Question: How to remove the superuser status in creating an 'admin user' in django admin?, I mean for example, I am 'Staff status' and I have a permission to create another user, as a 'Staff status admin' I don't want to see the 'Superuser status' in creating user. please see the picture below
'''
from django.contrib.auth.admin import UserAdmin
admin.site.unregister(User)
admin.site.register(User, MyUserAdmin)
class MyUserAdmin(UserAdmin):
def get_fieldsets(self, request, obj=None):
if not obj:
return self.add_fieldsets
if request.user.is_superuser:
perm_fields = ('is_active', 'is_staff', 'is_superuser',
'groups', 'user_permissions')
else:
# modify these to suit the fields you want your
# staff user to be able to edit
perm_fields = ('is_active', 'is_staff')
return [(None, {'fields': ('username', 'password')}),
(('Personal info'), {'fields': ('first_name', 'last_name', 'email')}),
(('Permissions'), {'fields': perm_fields}),
(('Important dates'), {'fields': ('last_login', 'date_joined')})]
'''

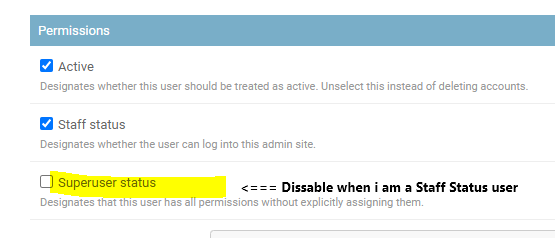
Answer: '''
class MyUserAdmin(UserAdmin):
def get_fieldsets(self, request, obj=None):
if not obj:
return self.add_fieldsets
if request.user.is_superuser:
perm_fields = ('is_active', 'is_staff', 'is_superuser',
'groups', 'user_permissions')
else:
# modify these to suit the fields you want your
# staff user to be able to edit
perm_fields = ('is_active', 'is_staff')
return [(None, {'fields': ('username', 'password')}),
(('Personal info'), {'fields': ('first_name', 'last_name', 'email')}),
(('Permissions'), {'fields': perm_fields}),
(('Important dates'), {'fields': ('last_login', 'date_joined')})]
admin.site.unregister(User)
admin.site.register(User, MyUserAdmin)
'''